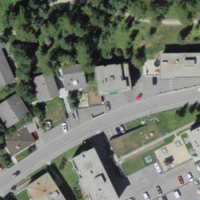
EUNIS habitat code: 54
Species observed at this site:
Rana temporaria